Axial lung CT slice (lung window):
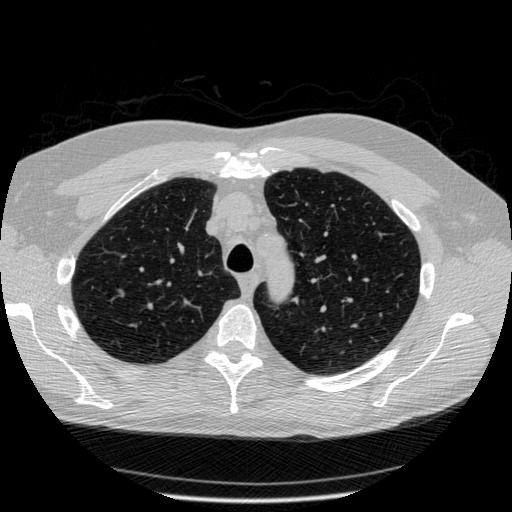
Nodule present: no